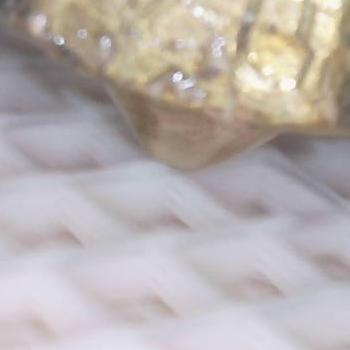
Flow rate: 33%